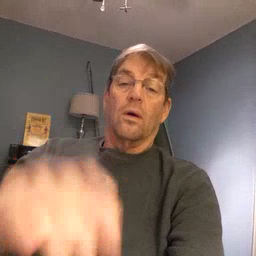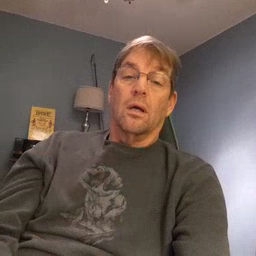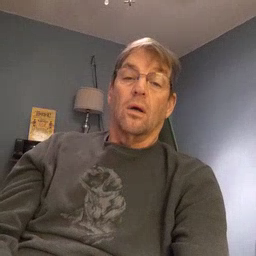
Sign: radio